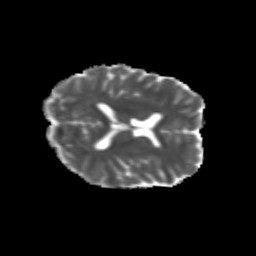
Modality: MD
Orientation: axial
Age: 25
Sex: female
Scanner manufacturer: siemens
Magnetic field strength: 3 T
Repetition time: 3.5 s
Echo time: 0.113 s